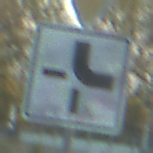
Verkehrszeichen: VerlaufVorfahrtsstrasse4
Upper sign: VorfahrtGewaehren
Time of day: MorningAfternoon
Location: Outdoor (Urban)
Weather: PartlyCloudy
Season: NotSpecified
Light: Natural